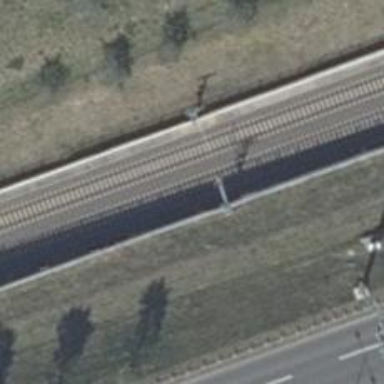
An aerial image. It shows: Solitary milestone along the railway.